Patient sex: M
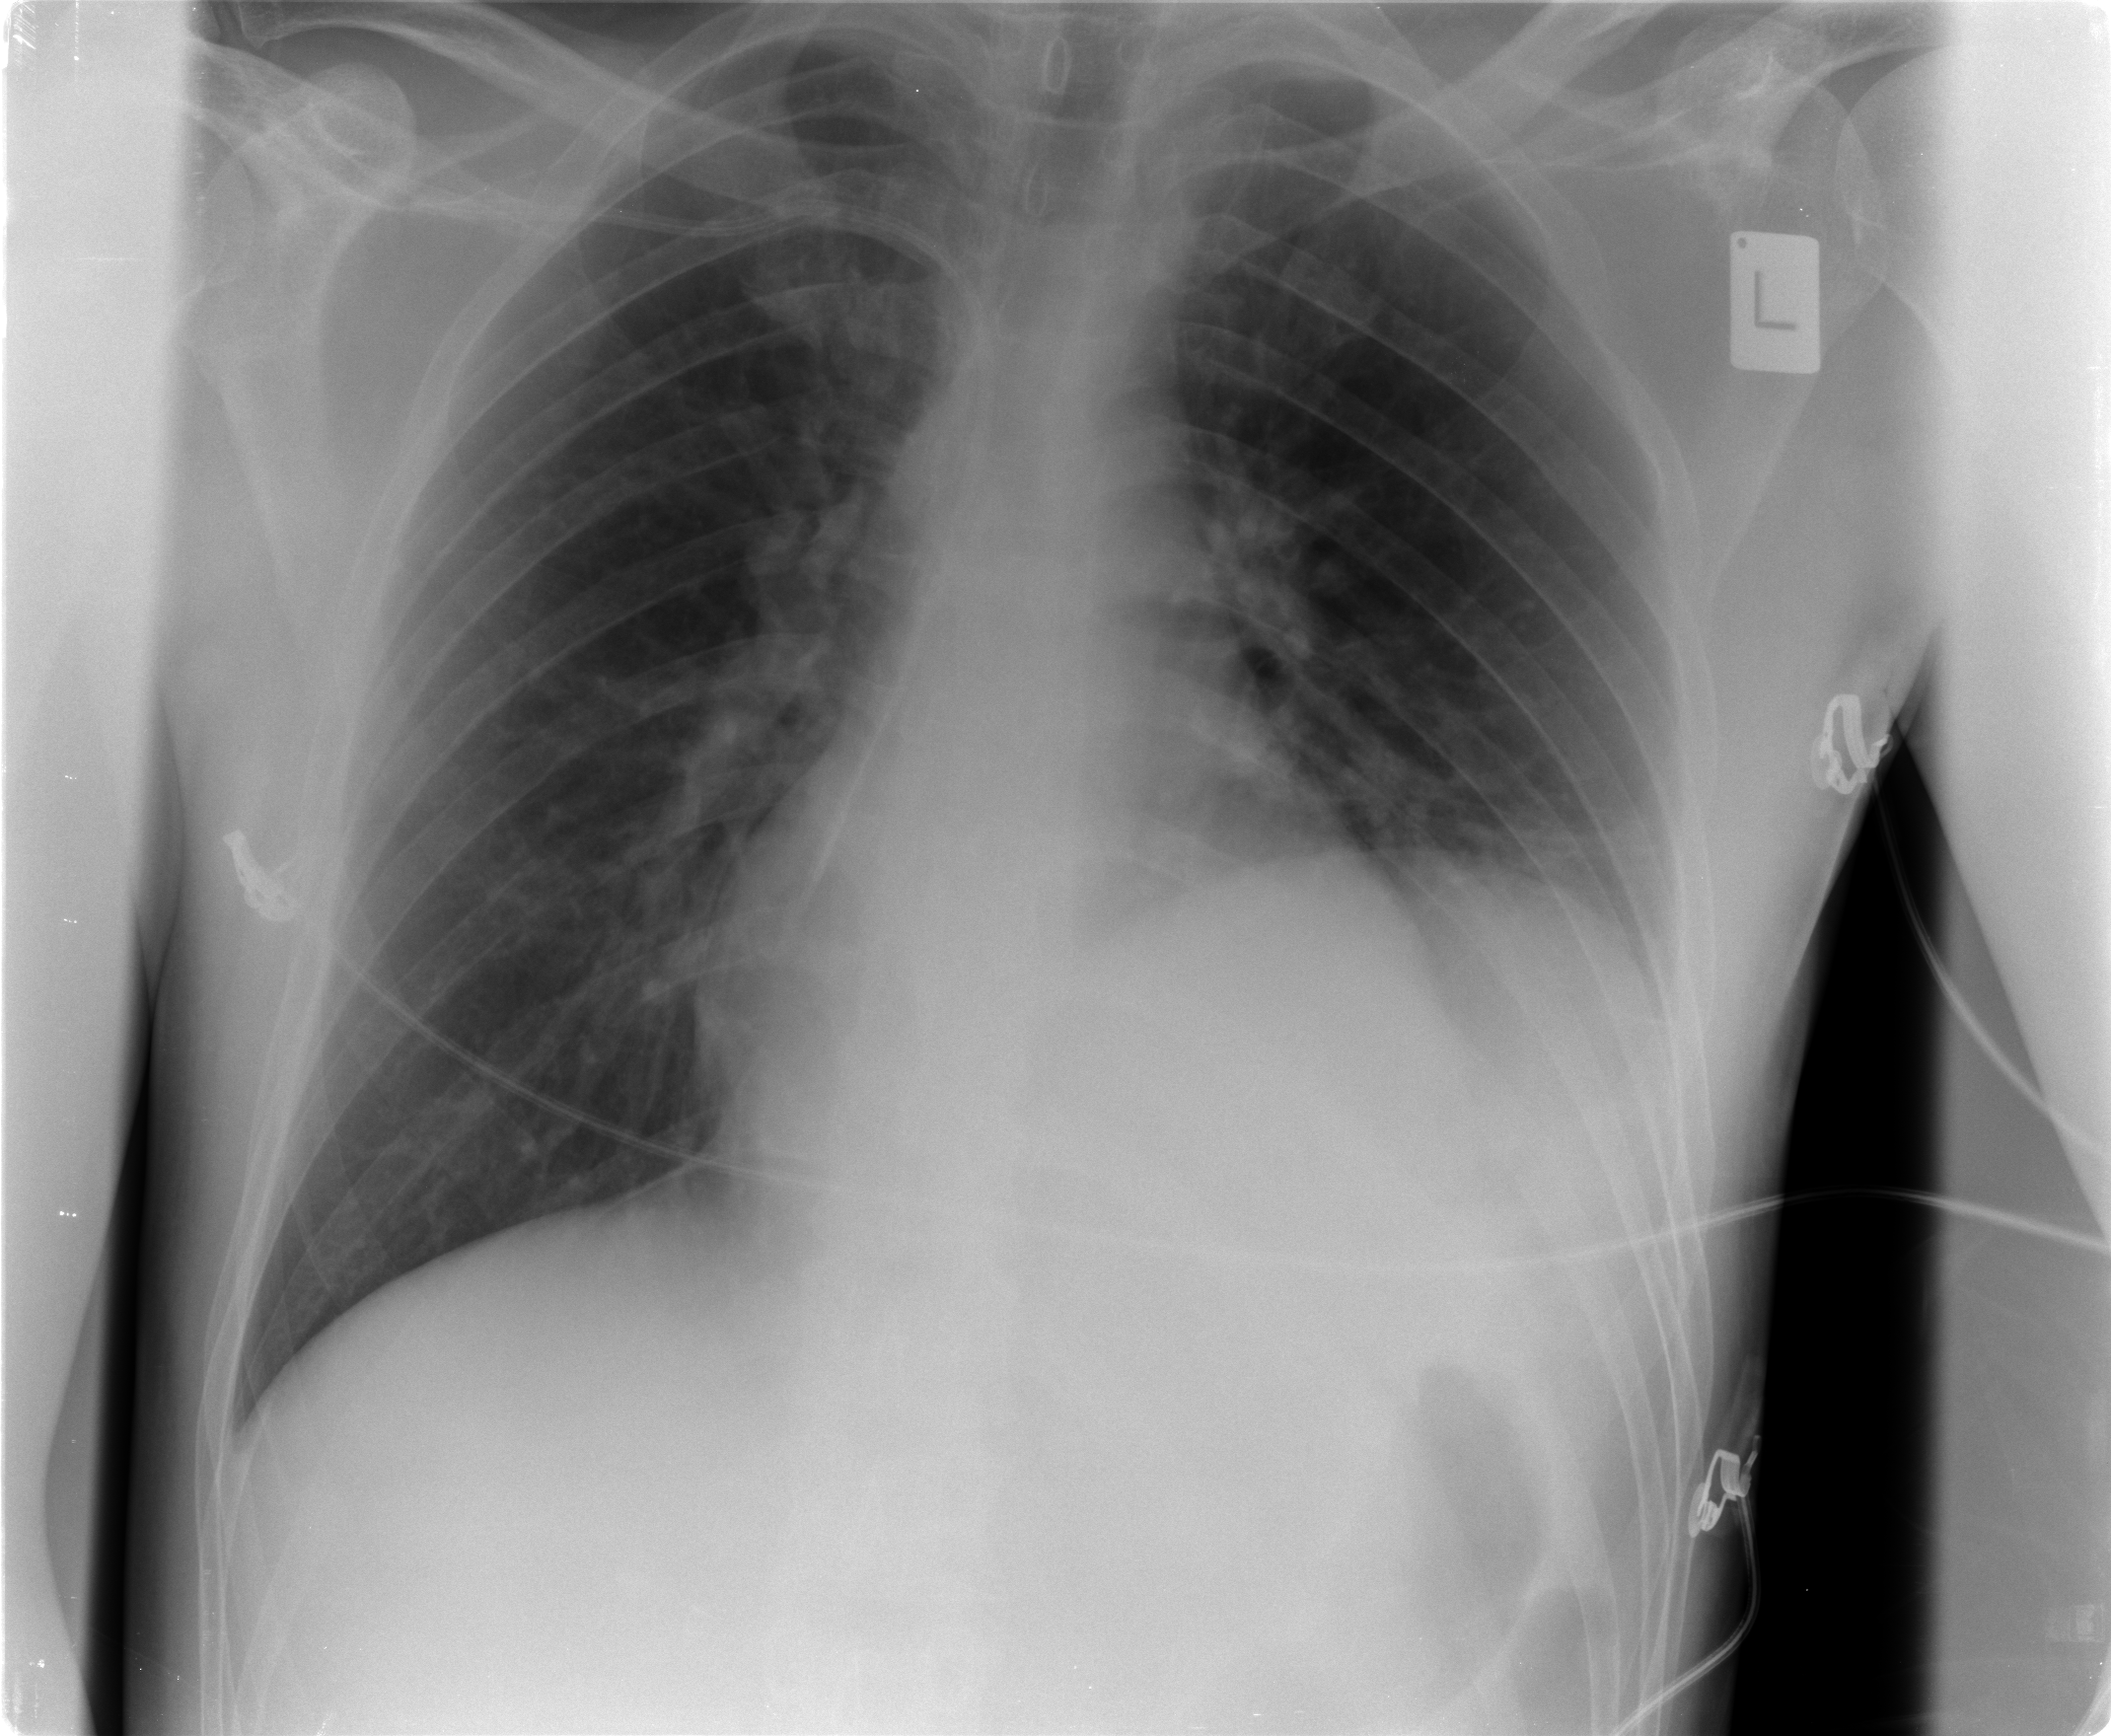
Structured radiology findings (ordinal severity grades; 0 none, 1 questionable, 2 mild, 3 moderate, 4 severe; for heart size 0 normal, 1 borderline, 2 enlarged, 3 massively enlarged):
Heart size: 0
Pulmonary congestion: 0
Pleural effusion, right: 0
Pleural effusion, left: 0
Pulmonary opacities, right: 0
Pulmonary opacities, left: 0
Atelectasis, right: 0
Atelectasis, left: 1